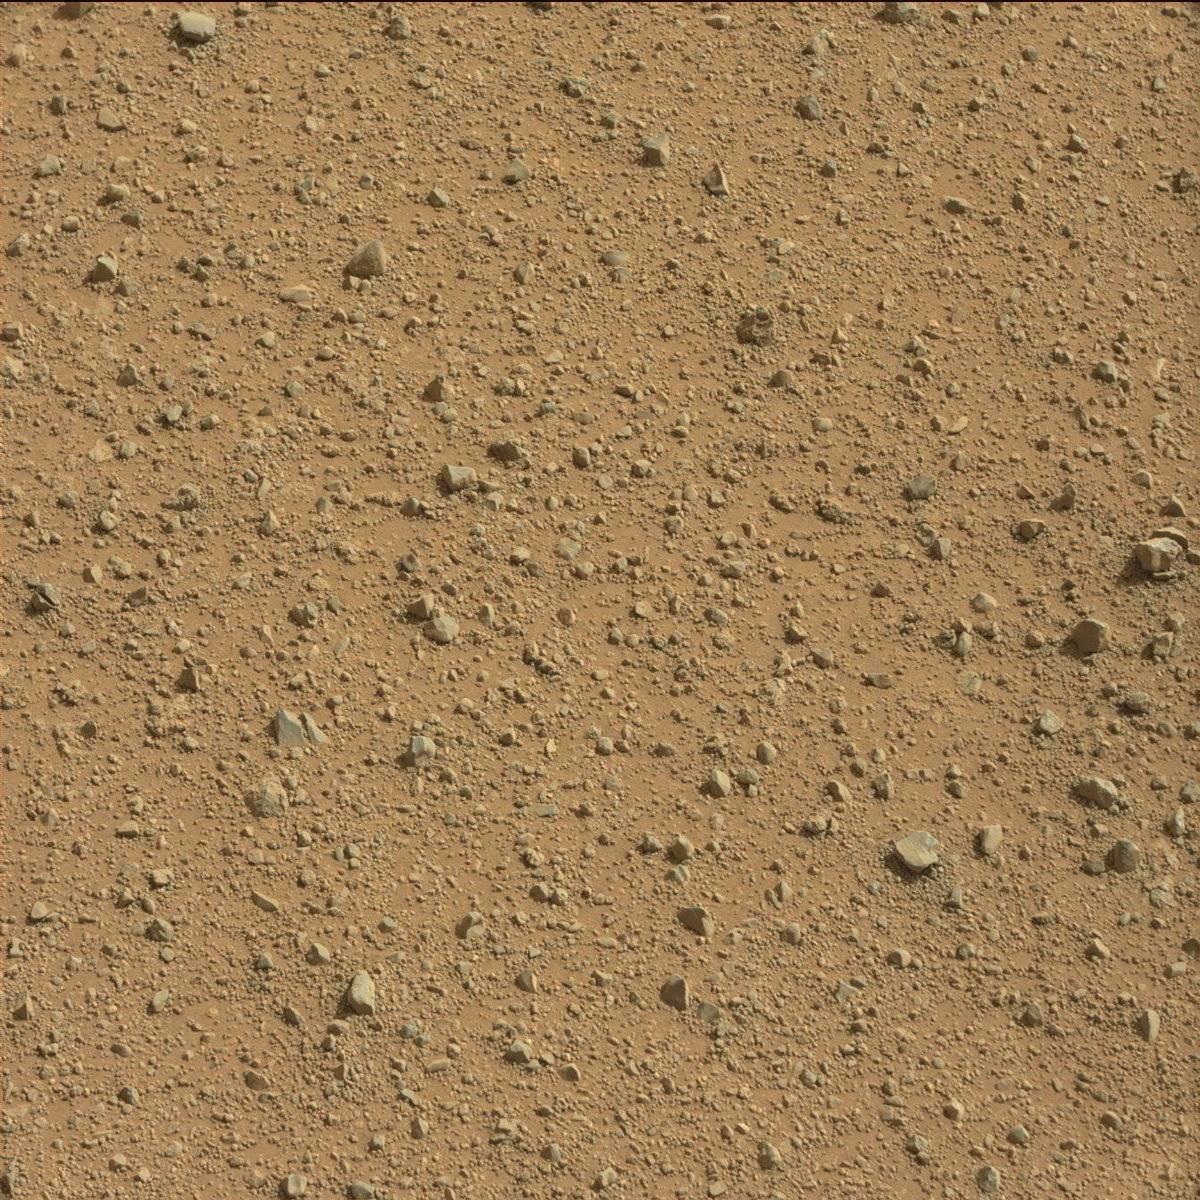
Terrain classes present: Bedrock, Rock, Sand / Soil